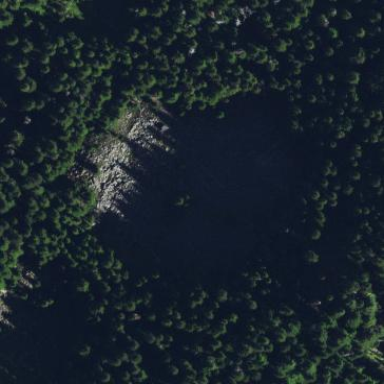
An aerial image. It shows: Natural scree.